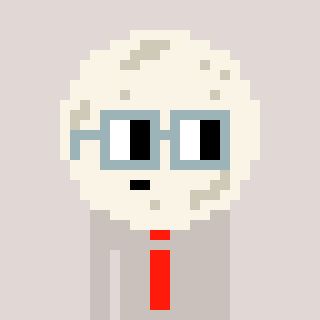
a pixel art character with square dark gray glasses, a moon-shaped head and a foggrey-colored body on a warm background